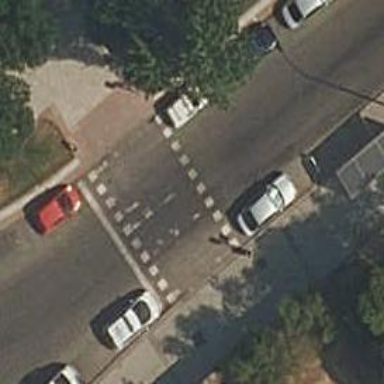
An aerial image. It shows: Crossing on the footway with traffic signals.